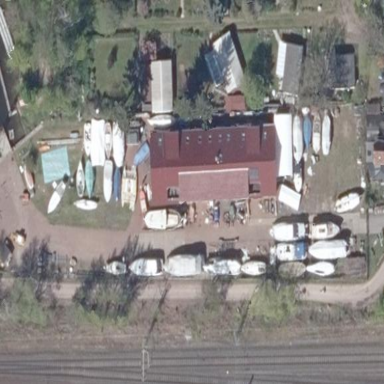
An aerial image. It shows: Boatyard along the waterway.